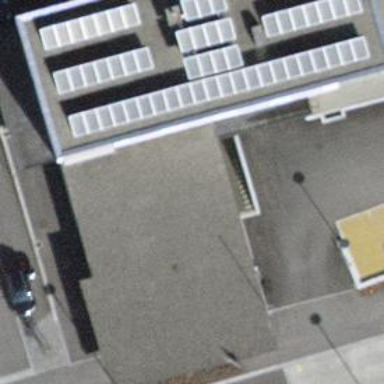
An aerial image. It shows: Post office.